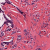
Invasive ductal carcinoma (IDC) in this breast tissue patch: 1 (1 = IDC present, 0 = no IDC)